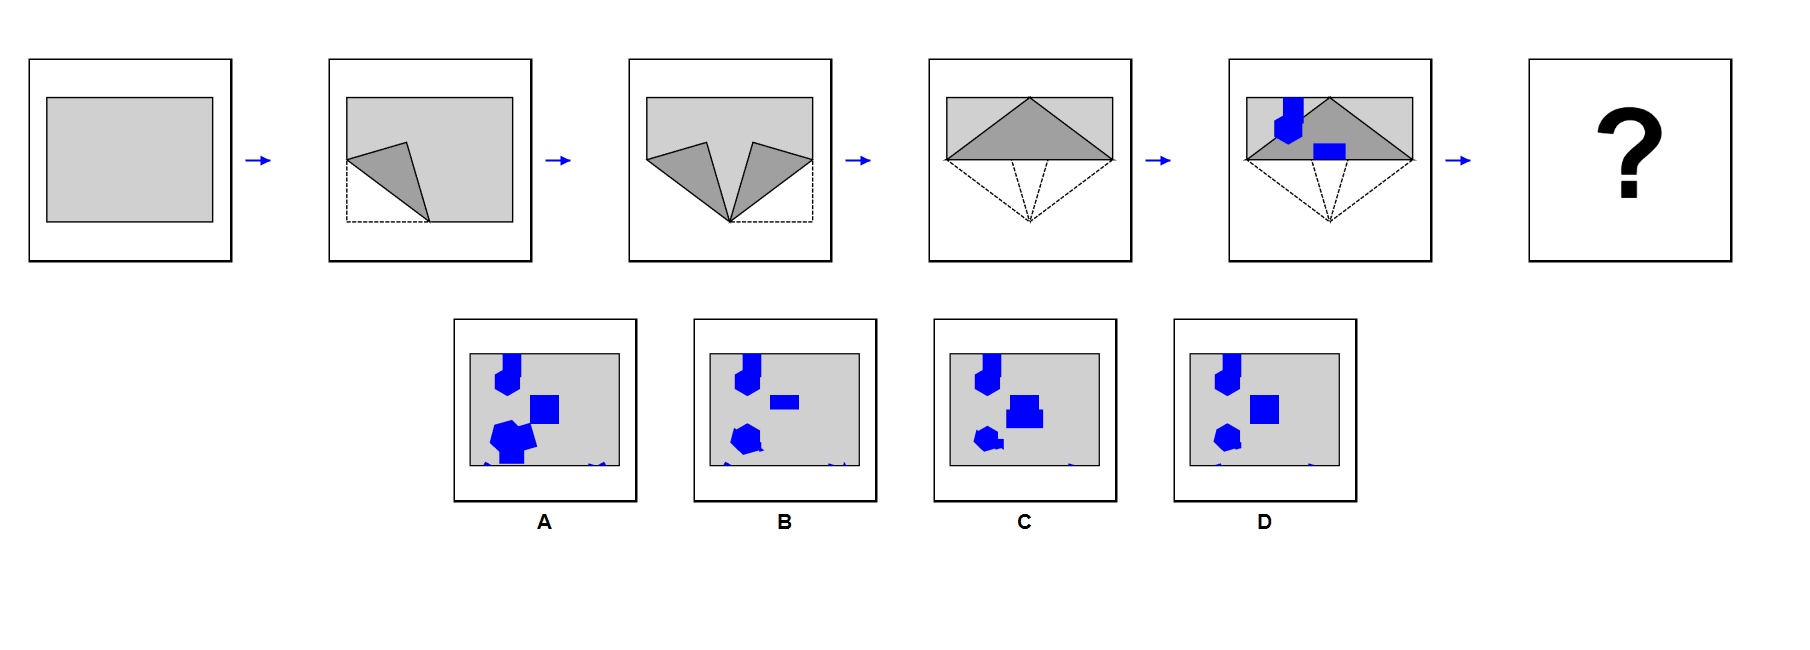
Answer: D